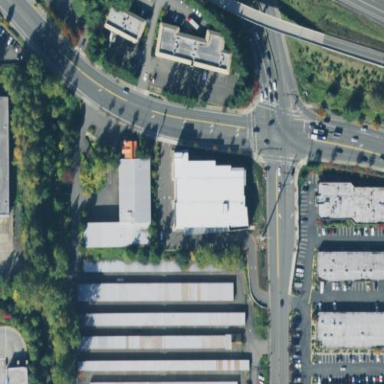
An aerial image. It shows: Storage rental shop.